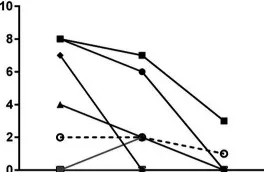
Cognitive impairment.
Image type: chart (chart)